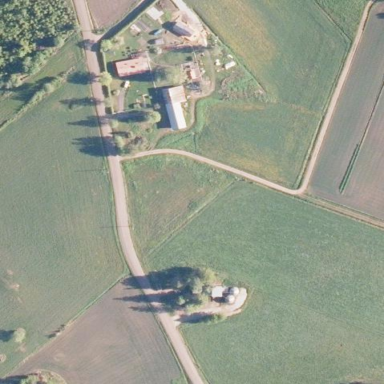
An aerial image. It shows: Farmyard area.